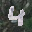
Label: 4